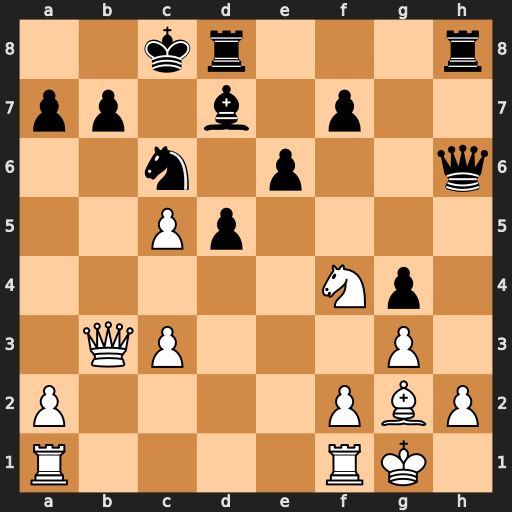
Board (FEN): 2kr3r/pp1b1p2/2n1p2q/2Pp4/5Np1/1QP3P1/P4PBP/R4RK1
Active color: w
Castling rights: -
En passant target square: -
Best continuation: Rfb1 Qxh2+ Kf1 Na5 Qb4